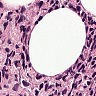
Metastatic tissue present: yes